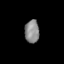
Tissue: skin
Cell type: Myeloid cells
Senescence score: 0.7259
Nuclear area (px): 329
Mean DAPI intensity: 135.574